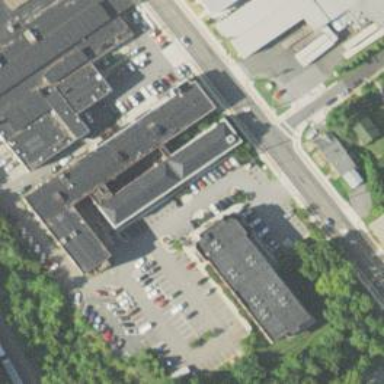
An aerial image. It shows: Warehouse building repurposed into apartments.